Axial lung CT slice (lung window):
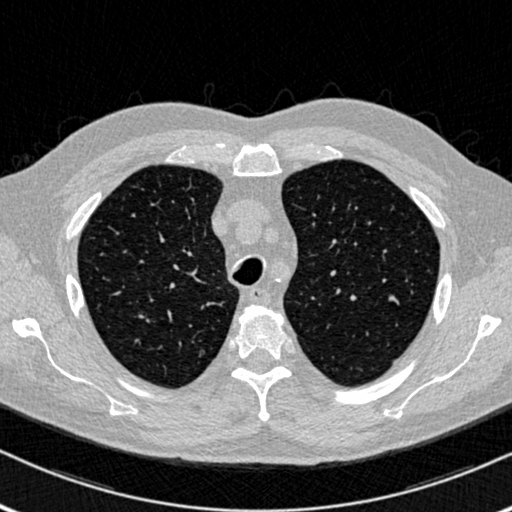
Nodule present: no